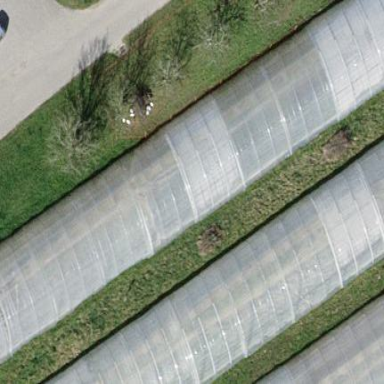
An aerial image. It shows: Greenhouse.